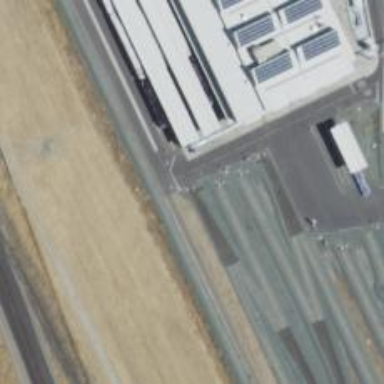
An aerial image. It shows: Railway yard.